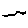
Label: bird